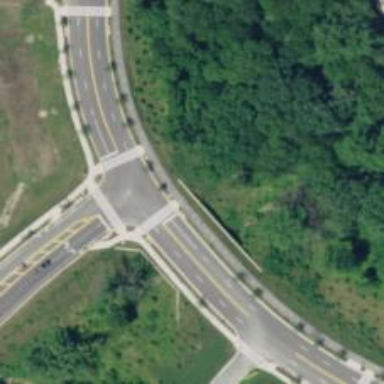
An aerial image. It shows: Marked crossing on cycleway road.